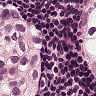
Metastatic tissue present: yes